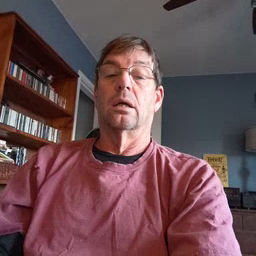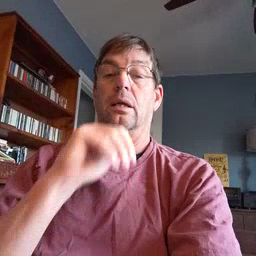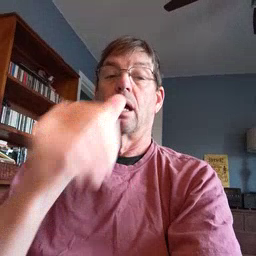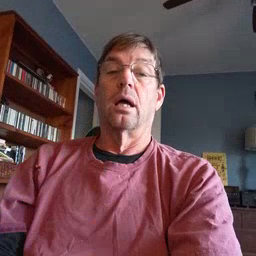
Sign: not